Question: I have a list that contains texts and two icon images. The text doesnt align with the images so I want to be able to add a margin to the links. However, after at least an hour of checking I still can't get it to work, here is my code:
'''
<div class="company-info pull-right">
<ul class="social-header">
<li>Follow Us</li>
<li class="socials"><a href="#" title="follow us on twitter"><i class="twit-icon"></i></a></li>
<li class="socials"><a href="#" title="Folow us on LinkedIn"><i class="linked-icon"></i></a></li>
</ul><!--/social header-->
</div><!--/pull right-->
</div><!--/company info-->
'''

'''
.social-header{
list-style:none;
}
.social-header li{
display:inline;
}
.social-header li.socials{
margin-top:10px;
}
'''
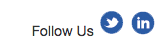
Answer: margin wont work on an inline element.
'''
.social-header li{
display:inline-block;
float: left;
}
.social-header li.socials{
padding-top:10px;
}
'''